Interaction volume radius: 5 \u00c5
Interaction volume height: 35 \u00c5
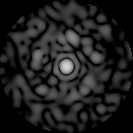
Disorder parameter: 0.8642